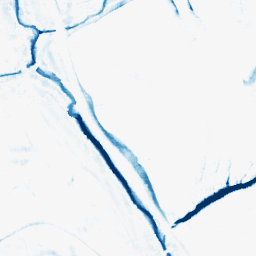
Category: morphological
Decomposition family: morphological_square
Decomposition parameters: operation: closing
size: 10
Upsampling method: bicubic
Upsampling parameters: scale: 4
Upsampling scale: 4